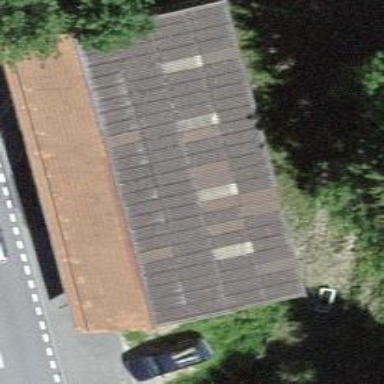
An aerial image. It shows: Warehouse.